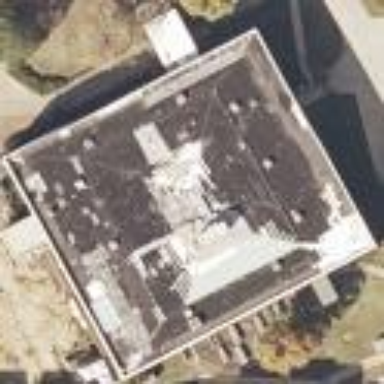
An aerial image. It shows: University building.